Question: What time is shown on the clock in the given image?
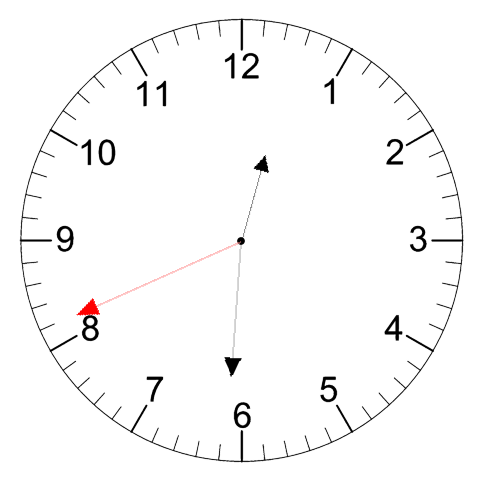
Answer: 12:30:41